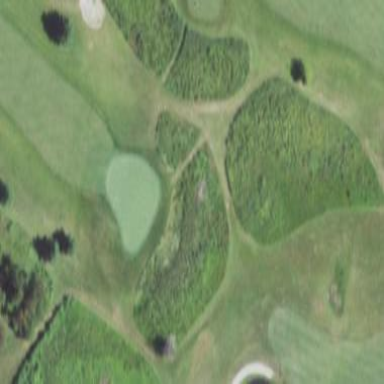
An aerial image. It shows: Rough area on grassy golf course.